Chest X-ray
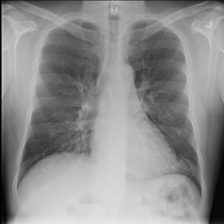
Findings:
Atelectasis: negative
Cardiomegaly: negative
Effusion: negative
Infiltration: negative
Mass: negative
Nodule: negative
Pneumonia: negative
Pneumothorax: negative
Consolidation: negative
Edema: negative
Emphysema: negative
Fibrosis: negative
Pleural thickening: negative
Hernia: negative